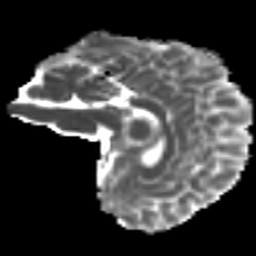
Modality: MD
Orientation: sagittal
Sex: female
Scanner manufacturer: ge
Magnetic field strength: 3 T
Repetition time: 7 s
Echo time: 0.08 s